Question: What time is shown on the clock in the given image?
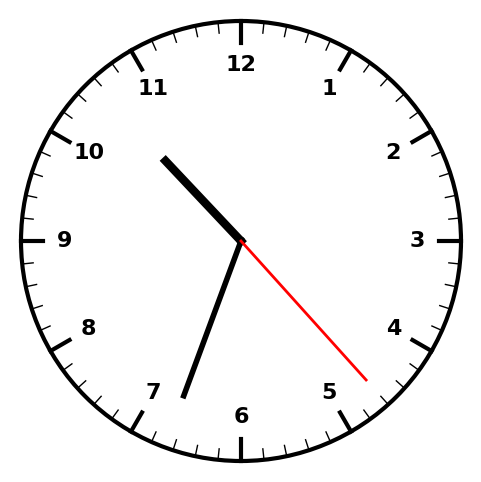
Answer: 10:33:23